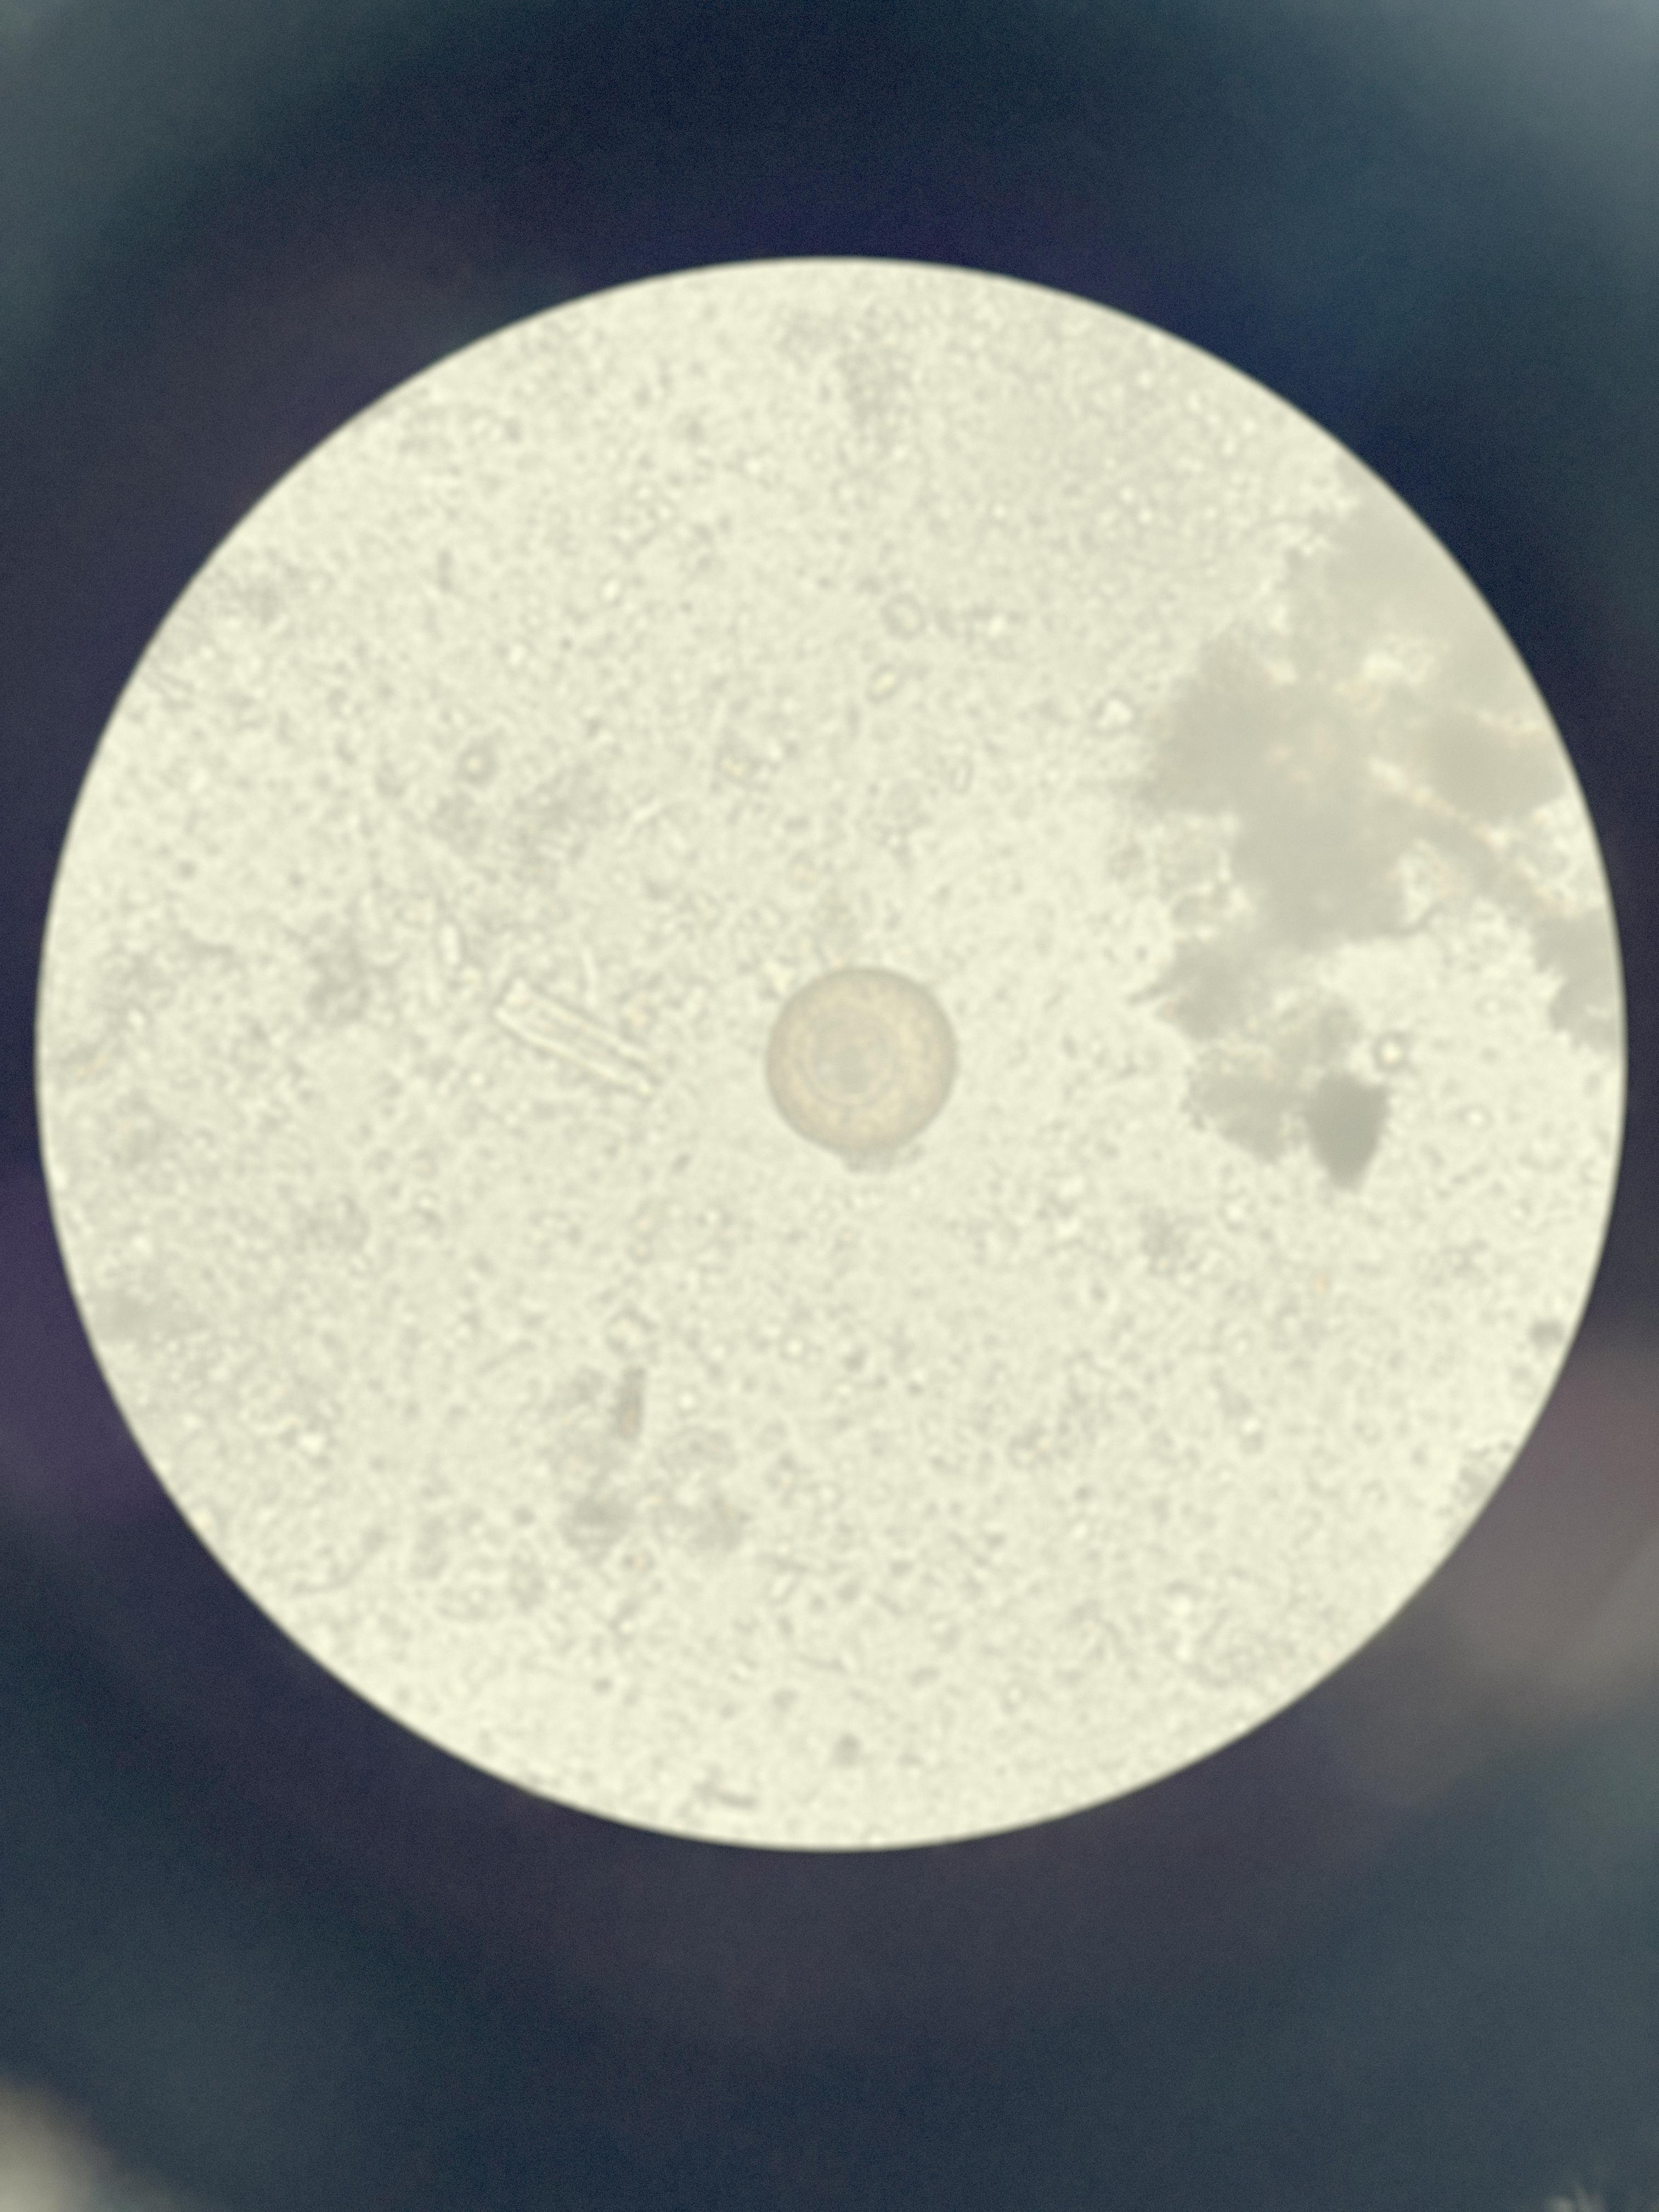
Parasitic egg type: Hymenolepis diminuta